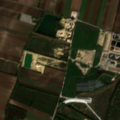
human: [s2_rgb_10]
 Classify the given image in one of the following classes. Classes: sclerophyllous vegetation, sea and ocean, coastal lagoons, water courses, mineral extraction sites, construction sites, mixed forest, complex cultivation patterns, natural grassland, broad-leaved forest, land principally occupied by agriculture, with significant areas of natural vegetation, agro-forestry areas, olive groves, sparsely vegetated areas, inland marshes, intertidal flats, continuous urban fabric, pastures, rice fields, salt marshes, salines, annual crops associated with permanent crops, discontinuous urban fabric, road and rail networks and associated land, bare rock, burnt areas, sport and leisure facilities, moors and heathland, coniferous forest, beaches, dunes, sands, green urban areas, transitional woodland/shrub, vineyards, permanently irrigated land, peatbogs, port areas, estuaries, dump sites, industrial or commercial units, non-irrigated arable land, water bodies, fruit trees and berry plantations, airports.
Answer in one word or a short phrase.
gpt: mineral extraction sites, non-irrigated arable land